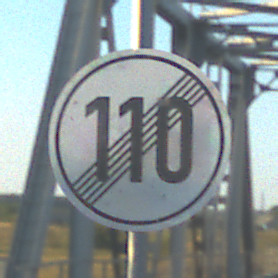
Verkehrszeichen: EndeGeschwindigkeit110
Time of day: SunriseSunset
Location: Outdoor (RoadRail)
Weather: Clear
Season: NotSpecified
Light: Natural